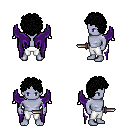
a pixel art fantasy rpg character, male body template, dark elf, purple skin, purple wings, white pants, black curly afro hairstyle, dagger, four views (front, back, left, right), 2x2 character sprite sheet, small pixel art, hard edges, no anti-aliasing